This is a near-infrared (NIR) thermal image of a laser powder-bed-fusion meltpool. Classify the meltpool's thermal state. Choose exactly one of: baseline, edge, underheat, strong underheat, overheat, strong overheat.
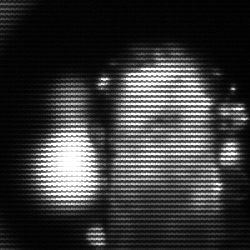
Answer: strong underheat